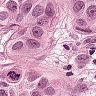
Metastatic tissue present: yes